Question: How can I push .left-corner slightly behind without disrupting where text begins.
jsFiddle: <URL>
'''
<div class="quick-links-container">
<div class="left-corner"></div>
QUICK LINKS
</div>
'''
'''
.quick-links-container{
z-index: 8000;
right: 20px;
background-color: white;
height: 500px;
width: 200px;
position: absolute;
box-shadow:0px 4px 6px rgba(0,0,0,.2);
}
.left-corner{
height: 25px;
width: 25px;
transform: rotate(45deg);
-webkit-transform: rotate(45deg);
-moz-transform: rotate(45deg);
-o-transform: rotate(45deg);
-ms-transform: rotate(45deg);
background-color: white;
box-shadow:0px 4px 6px rgba(0,0,0,.2);
z-index: 7900;
position: relative;
left:-10px;
top: 20px;
}
'''
This is what i'm trying to achieve:

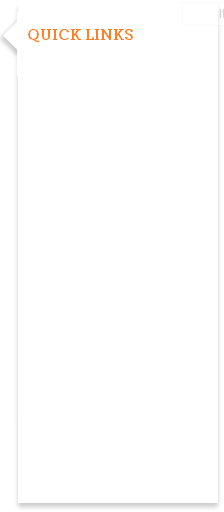
Answer: <URL> 'Z-index' needed to be a negative value to go behind and remove the 'z-index' on the container.